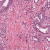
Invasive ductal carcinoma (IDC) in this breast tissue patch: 1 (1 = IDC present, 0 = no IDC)